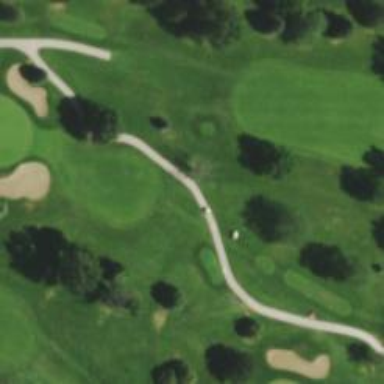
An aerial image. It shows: Path designated as golf cartpath. It is specifically marked as Golf Cart path.